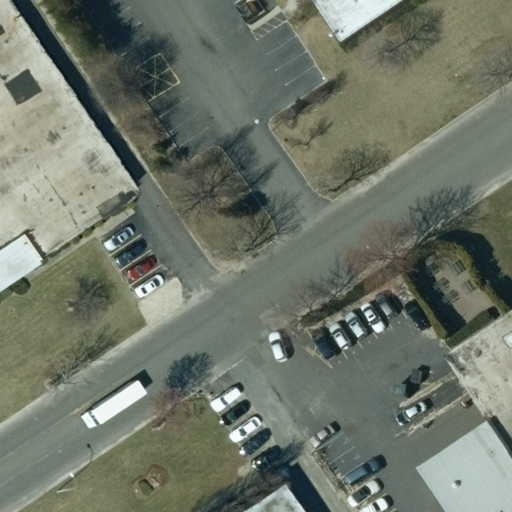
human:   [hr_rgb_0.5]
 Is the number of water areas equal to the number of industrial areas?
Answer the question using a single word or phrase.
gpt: no

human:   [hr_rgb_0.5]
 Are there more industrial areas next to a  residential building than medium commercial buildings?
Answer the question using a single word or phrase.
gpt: no

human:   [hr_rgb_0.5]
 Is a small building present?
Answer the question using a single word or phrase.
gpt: yes

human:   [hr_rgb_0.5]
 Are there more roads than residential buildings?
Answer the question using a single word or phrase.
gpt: yes

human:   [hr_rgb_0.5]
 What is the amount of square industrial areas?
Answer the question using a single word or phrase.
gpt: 0

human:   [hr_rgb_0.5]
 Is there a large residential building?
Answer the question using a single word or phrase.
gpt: no

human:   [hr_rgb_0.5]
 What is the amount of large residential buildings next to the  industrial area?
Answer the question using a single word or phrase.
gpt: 0

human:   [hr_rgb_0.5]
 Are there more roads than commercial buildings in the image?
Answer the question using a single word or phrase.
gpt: no

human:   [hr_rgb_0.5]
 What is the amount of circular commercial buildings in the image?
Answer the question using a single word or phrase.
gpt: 0

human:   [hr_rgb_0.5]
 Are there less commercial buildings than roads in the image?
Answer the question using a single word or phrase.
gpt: no

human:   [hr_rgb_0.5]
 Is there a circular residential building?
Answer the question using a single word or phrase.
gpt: no

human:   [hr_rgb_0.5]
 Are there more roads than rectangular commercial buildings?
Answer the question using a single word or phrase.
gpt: no

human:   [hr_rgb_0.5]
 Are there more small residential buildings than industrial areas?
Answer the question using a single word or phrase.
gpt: no

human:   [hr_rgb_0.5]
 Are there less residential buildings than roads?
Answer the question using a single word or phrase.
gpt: yes

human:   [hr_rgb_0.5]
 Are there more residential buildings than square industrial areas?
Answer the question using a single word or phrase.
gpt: no

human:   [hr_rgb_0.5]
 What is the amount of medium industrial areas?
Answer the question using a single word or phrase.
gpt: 0

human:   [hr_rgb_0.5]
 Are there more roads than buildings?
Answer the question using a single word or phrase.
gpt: no

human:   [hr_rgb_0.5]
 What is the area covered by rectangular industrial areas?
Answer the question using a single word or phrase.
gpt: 10623m2

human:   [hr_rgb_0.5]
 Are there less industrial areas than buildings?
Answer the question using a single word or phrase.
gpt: yes

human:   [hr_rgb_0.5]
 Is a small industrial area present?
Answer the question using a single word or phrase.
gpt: no

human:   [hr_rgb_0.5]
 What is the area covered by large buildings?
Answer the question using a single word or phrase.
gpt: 11891m2

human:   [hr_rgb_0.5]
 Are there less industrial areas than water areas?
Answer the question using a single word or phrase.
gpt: no

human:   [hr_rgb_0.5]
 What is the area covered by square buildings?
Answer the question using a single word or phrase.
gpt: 0m2

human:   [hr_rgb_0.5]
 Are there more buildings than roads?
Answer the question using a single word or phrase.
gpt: yes

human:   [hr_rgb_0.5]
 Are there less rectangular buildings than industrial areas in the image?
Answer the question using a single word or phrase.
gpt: no

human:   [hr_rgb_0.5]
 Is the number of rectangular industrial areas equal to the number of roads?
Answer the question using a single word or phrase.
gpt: yes

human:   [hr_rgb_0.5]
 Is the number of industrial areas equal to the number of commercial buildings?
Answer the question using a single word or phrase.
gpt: no

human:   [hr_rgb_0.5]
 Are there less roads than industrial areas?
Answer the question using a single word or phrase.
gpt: no

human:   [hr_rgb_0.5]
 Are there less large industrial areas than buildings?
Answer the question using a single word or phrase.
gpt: yes

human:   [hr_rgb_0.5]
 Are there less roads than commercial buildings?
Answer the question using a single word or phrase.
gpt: yes

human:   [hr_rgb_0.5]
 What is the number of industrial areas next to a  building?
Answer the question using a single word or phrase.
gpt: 1

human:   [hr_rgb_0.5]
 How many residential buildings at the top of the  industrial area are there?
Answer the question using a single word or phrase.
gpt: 0

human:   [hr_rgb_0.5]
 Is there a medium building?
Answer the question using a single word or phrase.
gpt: no

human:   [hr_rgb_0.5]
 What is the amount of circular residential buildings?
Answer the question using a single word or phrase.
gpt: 0

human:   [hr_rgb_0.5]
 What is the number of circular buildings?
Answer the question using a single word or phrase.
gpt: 0

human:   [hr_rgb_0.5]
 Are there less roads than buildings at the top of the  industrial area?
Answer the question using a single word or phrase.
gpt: no